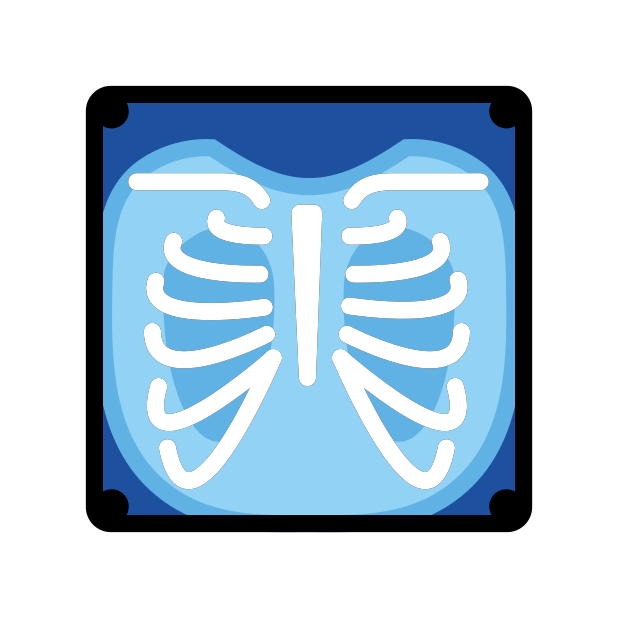
x-ray